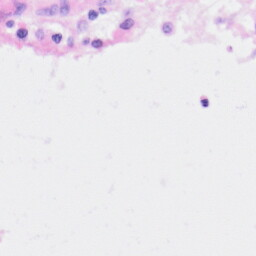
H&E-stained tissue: Kidney